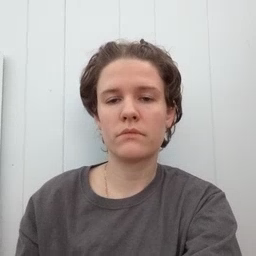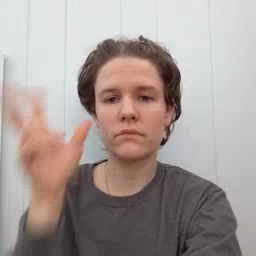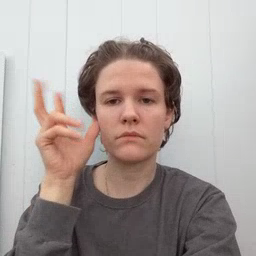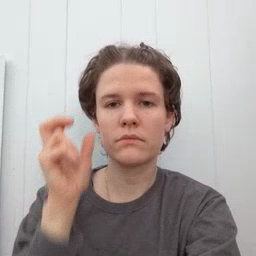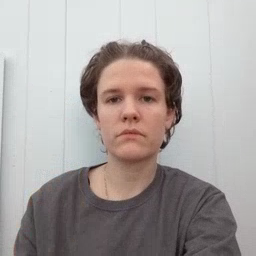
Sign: hear